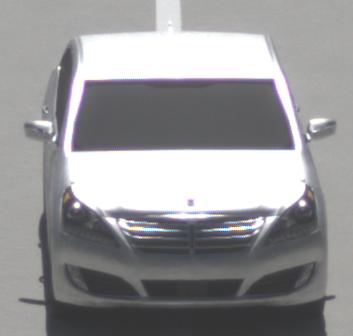
Make: Hyundai
Model: Equus
Detailed model: Gen. 2 VI
Model produced from: 2009
Model produced until: 2016
Doors: 4
Color: white
Road condition: dry road
Daytime: midday
Contrast: high contrast